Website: crate-barrel
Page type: gifting
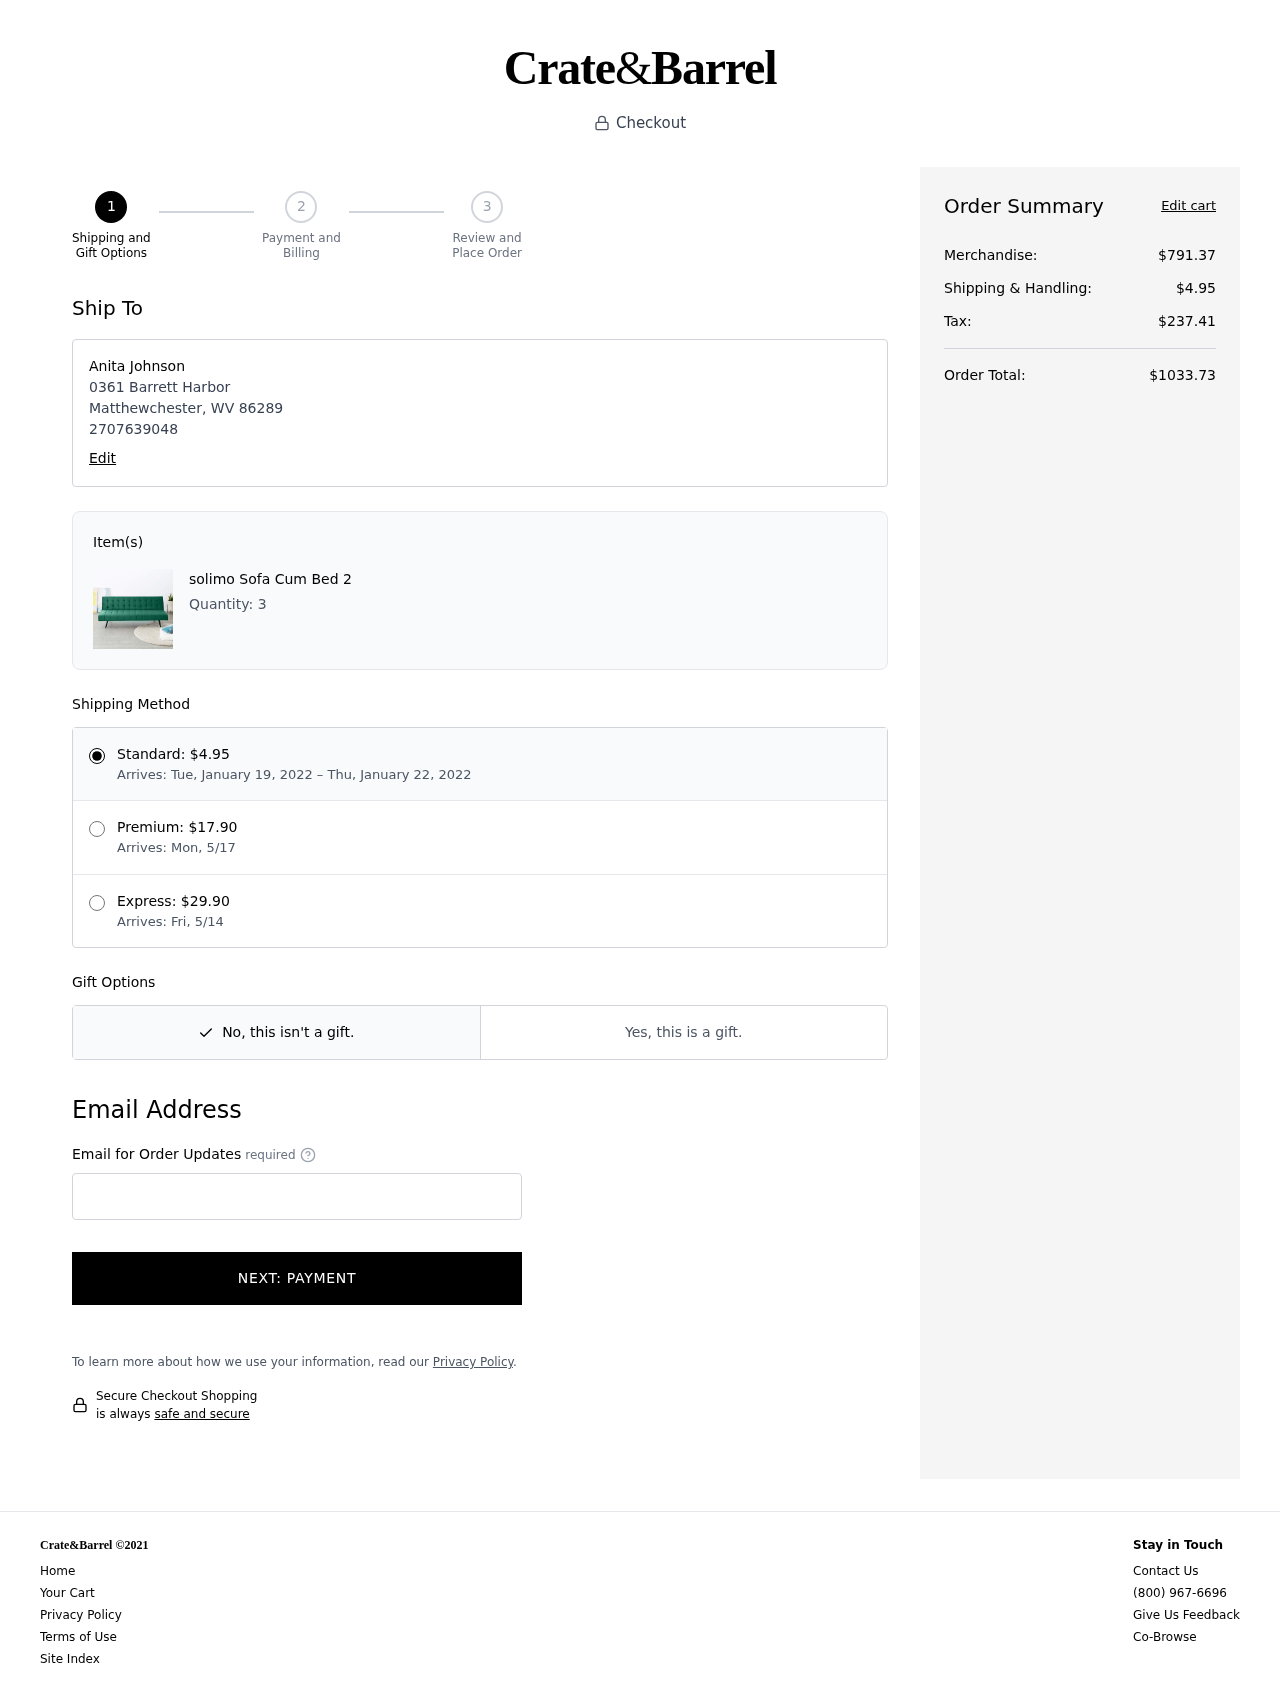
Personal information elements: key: PII_CITY
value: Matthewchester
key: PII_FULLNAME
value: Anita Johnson
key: PII_PHONE
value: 2707639048
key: PII_POSTCODE
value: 86289
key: PII_STATE_ABBR
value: WV
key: PII_STREET
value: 0361 Barrett Harbor
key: PII_EMAIL
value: ajohnson@yahoo.com
Product elements: key: PRODUCT1_NAME
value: solimo Sofa Cum Bed 2
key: PRODUCT1_QUANTITY
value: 3
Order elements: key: ORDER_SHIPPING_DATE
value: January 19, 2022
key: ORDER_DELIVERY_DATE
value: January 22, 2022
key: ORDER_SUBTOTAL
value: $791.37
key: ORDER_SHIPPING_COST
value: $4.95
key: ORDER_TAX
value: $237.41
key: ORDER_TOTAL
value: $1033.73